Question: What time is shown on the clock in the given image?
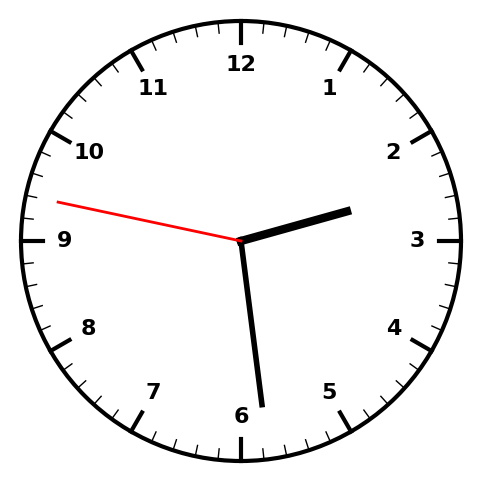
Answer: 02:28:47